Question: Quick question: the text of my Navigation Title does not center by default (unless I am running a 6 Plus), should it based on what type of phone it is displayed on? The title shows up centered in the storyboard (using the Universal storyboard size), however, if I look on Preview or the actual phone (4S, 5, and 5S), the title is pushed all the way to the right. Do I actually have to attempt to use AutoLayout or is there a setting in the Attribute Settings that I am missing?

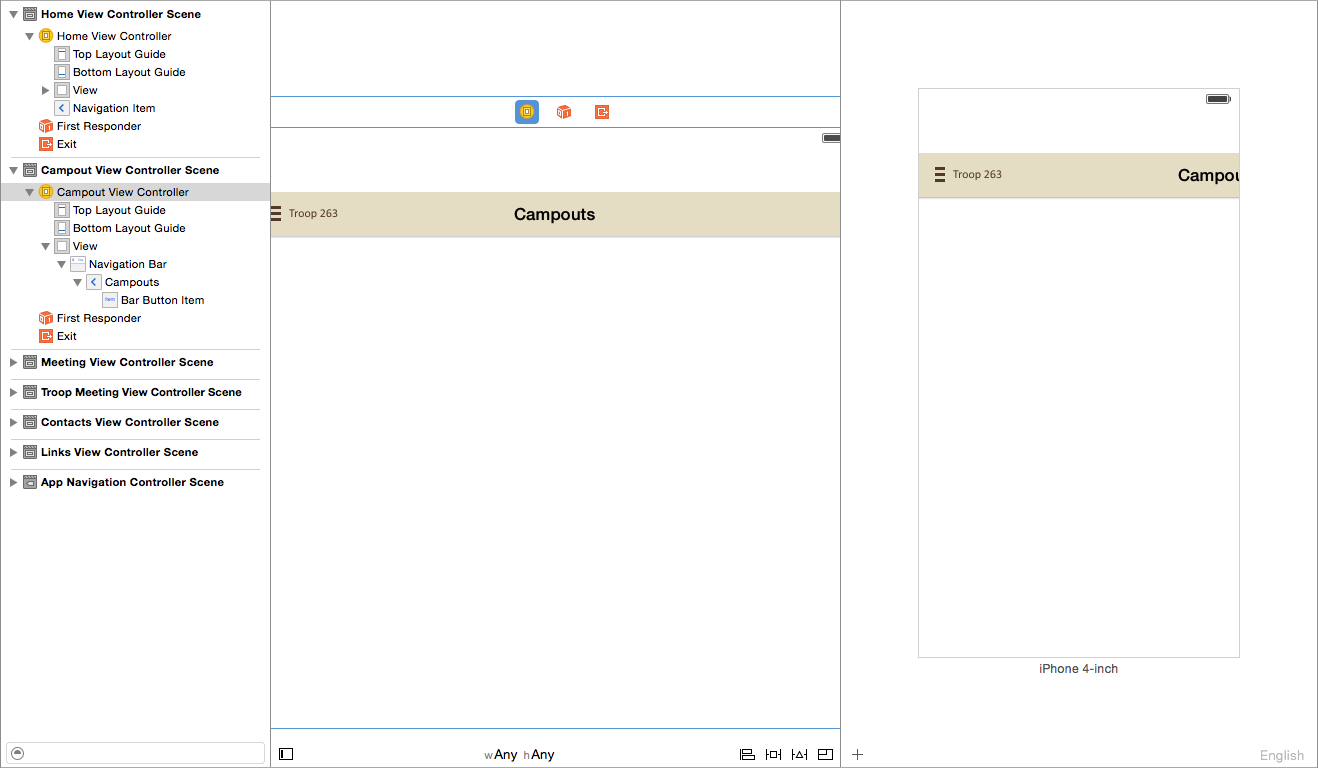
Answer: Without , the UI will appear in device/Simulator at exactly the same position as in storyboard, measured in points.
In storyboard, the scene is 600*600, and the title centers horizontally, so the horizontal ordinate of the title's center is 300, maybe at letter 'p'. Any iPhone earlier than 6/6Plus has the width of 320, as you can see in your screen shot, the right edge ends a little farther than 'p'.
can help you and in my experience it pays off to grasp it.
First, select Navigation Bar, then in the menu, choose Editor->Align->Horizontal Center in Container, that's all you have to do.
You will notice a warning arises, it won't bother you. You can ignore it until you understand .
I highly recommend <URL>